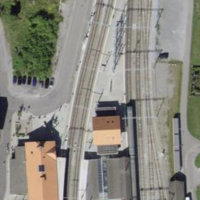
EUNIS habitat code: 54
Species observed at this site:
Streptopelia decaocto
Buteo buteo
Milvus milvus
Passer domesticus